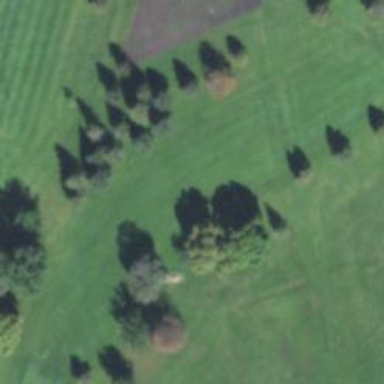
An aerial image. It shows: View of golf hole.